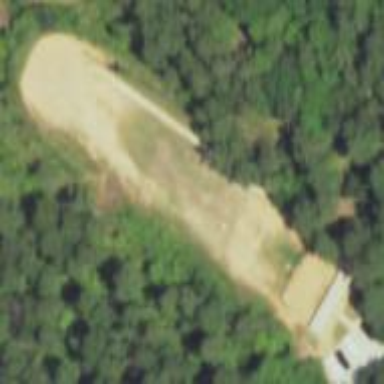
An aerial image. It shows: Shooting range on leisure land pitch.